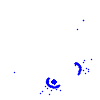
Particle: electron